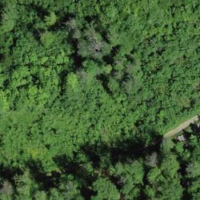
EUNIS habitat code: 41
Species observed at this site:
Pisaura mirabilis